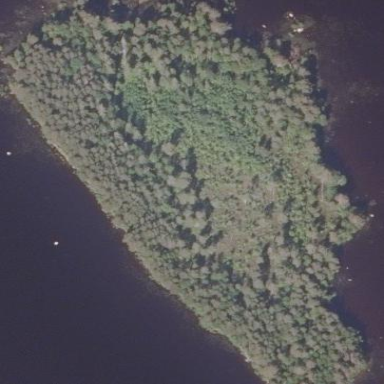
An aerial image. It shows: Island.